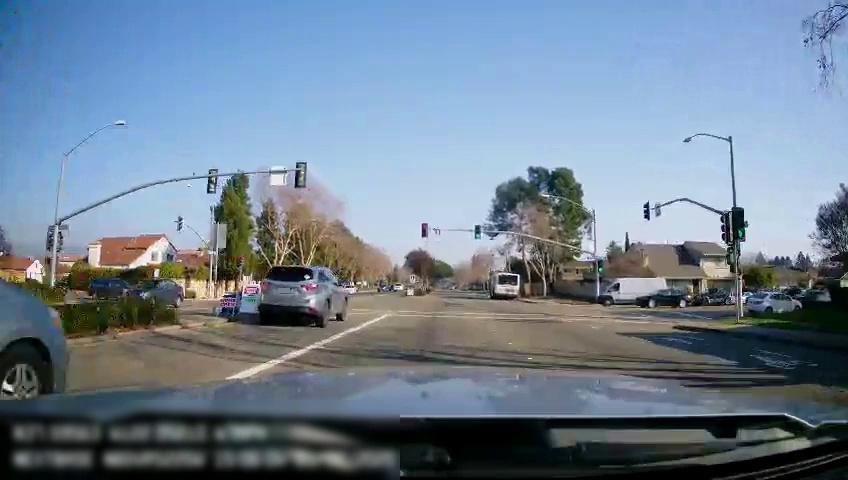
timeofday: Day
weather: Sunny
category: Drivable Space
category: Vehicles | Bus
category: Vehicles | Car
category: Vehicles | SUV
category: Vehicles | SUV
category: Vehicles | Van
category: Vehicles | Car
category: Vehicles | SUV
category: Vehicles | Car
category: Vehicles | SUV
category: Vehicles | Car
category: Vehicles | SUV
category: Lanes | Current Lane
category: Lanes | Alternate Lane
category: Lanes | Current Lane
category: Traffic | Lights
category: Traffic | Lights
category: Traffic | Lights
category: Traffic | Lights
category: Traffic | Lights
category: Traffic | Lights
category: Traffic | Lights
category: Traffic | Lights
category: Traffic | Lights
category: Traffic | Lights
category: Traffic | Lights
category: Traffic | Signs
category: Traffic | Lights